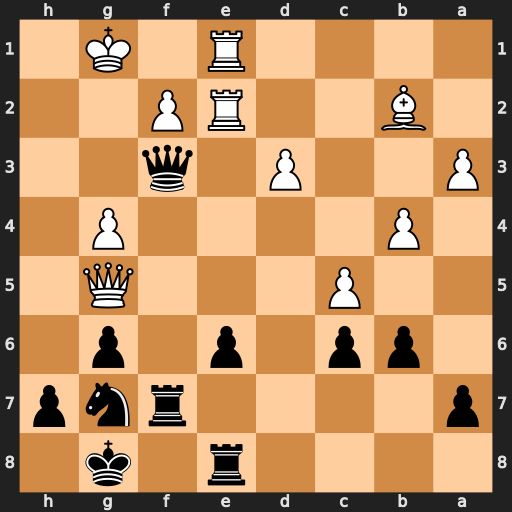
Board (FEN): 4r1k1/p4rnp/1pp1p1p1/2P3Q1/1P4P1/P2P1q2/1B2RP2/4R1K1
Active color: b
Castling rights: -
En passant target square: -
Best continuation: Rf4 Qxf4 Qxf4